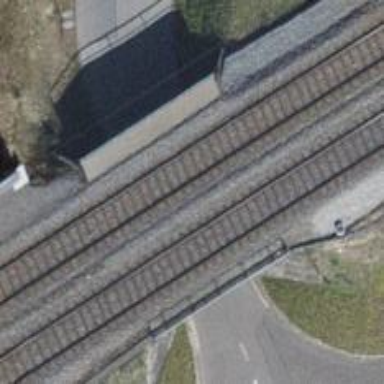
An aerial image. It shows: Single-track railway bridge with electrified contact line.